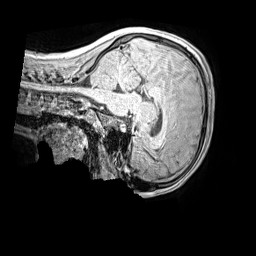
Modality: MP2RAGE
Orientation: sagittal
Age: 13
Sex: female
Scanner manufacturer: siemens
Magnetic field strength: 3 T
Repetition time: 4 s
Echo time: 0.00299 s